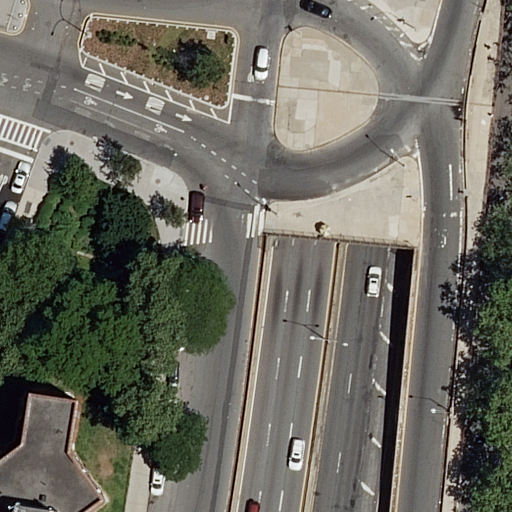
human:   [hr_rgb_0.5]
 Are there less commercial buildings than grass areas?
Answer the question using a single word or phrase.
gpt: yes

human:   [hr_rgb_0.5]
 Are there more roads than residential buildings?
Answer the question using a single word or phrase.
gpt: yes

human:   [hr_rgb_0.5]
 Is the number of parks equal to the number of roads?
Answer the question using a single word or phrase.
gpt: no

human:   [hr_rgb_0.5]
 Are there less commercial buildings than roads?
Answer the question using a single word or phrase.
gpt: yes

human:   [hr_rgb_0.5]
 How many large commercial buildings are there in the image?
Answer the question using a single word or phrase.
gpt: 0

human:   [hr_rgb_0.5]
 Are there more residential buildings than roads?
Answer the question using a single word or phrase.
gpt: no

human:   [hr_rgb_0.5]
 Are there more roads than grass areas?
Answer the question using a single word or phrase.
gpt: yes

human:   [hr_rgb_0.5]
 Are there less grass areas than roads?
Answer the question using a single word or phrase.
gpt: yes

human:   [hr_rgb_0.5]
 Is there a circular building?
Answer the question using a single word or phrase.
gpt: no

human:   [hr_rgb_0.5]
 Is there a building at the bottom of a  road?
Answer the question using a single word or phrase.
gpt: yes

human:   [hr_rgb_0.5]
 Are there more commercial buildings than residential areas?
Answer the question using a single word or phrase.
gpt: no

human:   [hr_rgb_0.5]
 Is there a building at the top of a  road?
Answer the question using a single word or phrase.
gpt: no

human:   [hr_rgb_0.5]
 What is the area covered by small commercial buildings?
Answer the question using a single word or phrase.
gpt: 0m2

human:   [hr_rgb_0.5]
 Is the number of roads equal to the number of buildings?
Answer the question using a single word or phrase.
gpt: no

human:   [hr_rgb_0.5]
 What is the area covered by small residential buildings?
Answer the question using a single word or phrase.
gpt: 0m2

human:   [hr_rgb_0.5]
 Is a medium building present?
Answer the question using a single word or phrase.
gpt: no

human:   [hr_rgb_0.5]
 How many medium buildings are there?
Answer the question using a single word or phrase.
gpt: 0

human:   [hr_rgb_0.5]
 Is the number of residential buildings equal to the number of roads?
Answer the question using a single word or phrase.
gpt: no

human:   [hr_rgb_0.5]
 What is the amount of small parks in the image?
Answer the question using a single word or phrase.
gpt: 0

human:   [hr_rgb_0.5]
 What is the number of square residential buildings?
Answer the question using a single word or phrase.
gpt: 0

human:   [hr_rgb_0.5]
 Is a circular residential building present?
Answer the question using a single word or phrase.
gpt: no

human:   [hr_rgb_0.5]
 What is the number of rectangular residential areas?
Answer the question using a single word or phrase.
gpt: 1

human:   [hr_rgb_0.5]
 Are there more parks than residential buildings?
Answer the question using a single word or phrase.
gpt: no

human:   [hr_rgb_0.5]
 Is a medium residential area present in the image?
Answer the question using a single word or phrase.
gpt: no

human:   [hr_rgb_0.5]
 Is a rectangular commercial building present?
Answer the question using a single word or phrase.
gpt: no

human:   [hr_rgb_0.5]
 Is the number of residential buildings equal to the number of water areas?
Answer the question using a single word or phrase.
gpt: no

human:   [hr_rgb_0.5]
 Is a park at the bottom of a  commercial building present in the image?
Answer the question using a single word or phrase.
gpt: no

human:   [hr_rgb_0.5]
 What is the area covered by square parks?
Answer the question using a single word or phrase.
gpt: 0m2

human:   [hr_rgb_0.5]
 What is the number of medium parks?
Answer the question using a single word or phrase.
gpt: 0

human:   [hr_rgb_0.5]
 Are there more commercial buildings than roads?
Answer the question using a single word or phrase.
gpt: no

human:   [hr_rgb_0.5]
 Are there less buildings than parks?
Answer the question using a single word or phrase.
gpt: no

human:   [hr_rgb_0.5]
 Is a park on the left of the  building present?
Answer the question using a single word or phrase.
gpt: no

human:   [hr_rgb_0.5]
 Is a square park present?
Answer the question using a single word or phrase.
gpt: no

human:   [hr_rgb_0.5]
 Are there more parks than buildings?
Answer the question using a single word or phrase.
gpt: no

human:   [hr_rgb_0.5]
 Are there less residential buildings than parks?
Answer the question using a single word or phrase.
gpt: no

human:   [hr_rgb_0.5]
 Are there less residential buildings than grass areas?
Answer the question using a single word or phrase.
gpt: no